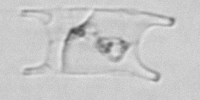
Label: Eucampia